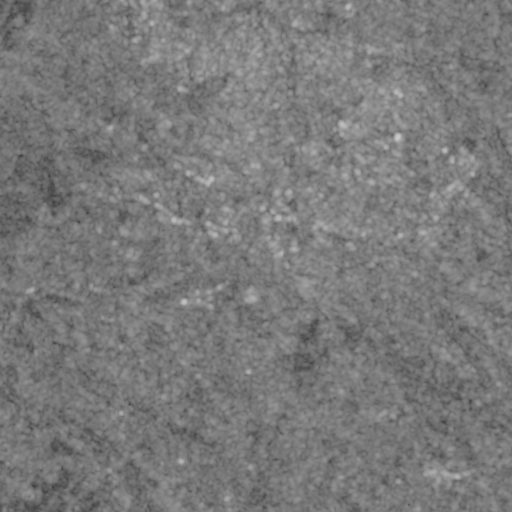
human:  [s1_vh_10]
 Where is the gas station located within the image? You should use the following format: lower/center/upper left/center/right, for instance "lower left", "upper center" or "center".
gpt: The gas station is located in the upper center of the image.
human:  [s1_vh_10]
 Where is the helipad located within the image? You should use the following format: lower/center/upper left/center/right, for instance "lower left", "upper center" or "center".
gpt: The helipad is located in the lower right of the image.
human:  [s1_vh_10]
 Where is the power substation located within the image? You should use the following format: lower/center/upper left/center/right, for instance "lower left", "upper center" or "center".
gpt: The power substation is located in the lower left of the image.
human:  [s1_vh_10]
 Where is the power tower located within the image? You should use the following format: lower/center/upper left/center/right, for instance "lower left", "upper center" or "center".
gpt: The power tower is located in the lower left of the image.
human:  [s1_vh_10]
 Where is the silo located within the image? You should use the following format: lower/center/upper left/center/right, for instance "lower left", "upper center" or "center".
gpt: The silo is located in the center of the image.
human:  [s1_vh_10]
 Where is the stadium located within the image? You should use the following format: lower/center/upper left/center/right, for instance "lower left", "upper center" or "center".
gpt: The stadium is located in the upper center of the image.
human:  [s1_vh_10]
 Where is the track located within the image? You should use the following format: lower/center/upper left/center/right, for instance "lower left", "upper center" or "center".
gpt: The track is located in the center right of the image.
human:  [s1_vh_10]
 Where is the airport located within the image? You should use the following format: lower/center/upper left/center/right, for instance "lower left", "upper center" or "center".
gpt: There is no airport in the image.

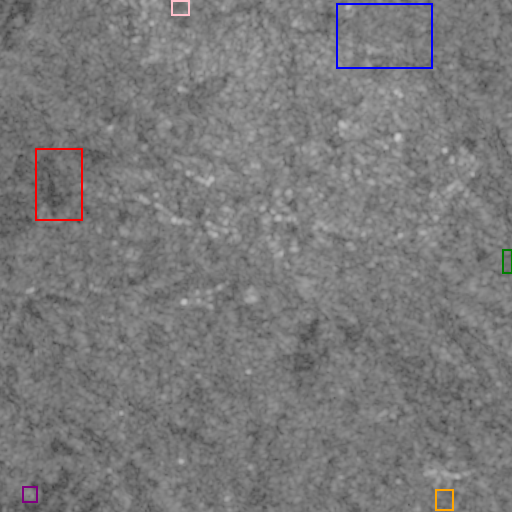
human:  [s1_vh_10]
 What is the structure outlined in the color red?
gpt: The structure outlined in red is a crop field.
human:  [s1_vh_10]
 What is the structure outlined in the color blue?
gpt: The structure outlined in blue is a park.
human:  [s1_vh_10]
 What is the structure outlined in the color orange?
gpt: The structure outlined in orange is a parking lot.
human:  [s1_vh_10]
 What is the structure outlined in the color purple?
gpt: The structure outlined in purple is a power substation.
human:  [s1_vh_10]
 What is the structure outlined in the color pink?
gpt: The structure outlined in pink is a stadium.
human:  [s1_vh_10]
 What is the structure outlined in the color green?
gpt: The structure outlined in green is a track.
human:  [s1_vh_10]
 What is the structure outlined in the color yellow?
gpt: There is no yellow outline.